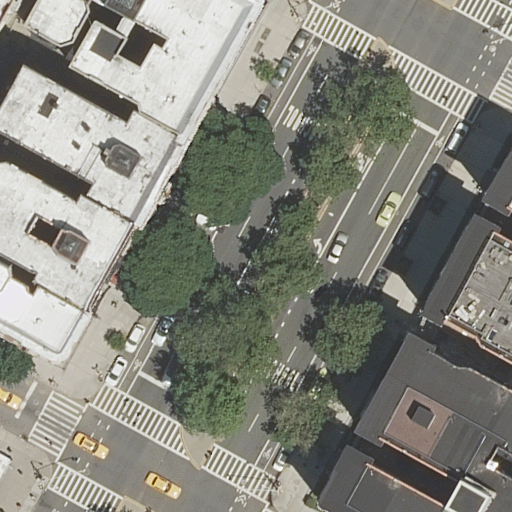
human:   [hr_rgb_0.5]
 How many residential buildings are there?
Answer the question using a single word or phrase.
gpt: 8

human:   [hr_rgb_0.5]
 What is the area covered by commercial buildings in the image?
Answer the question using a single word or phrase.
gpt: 0m2

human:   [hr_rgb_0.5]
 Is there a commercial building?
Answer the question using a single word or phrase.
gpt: no

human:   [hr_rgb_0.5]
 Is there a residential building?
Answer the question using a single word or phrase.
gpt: yes

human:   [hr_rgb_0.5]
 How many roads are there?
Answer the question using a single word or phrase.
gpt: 7

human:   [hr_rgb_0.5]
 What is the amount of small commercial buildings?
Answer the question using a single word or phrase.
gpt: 0

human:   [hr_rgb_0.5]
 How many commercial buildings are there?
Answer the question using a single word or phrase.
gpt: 0

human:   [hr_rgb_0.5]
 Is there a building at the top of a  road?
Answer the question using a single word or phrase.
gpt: yes

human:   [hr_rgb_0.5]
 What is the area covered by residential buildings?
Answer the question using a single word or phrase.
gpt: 2578m2

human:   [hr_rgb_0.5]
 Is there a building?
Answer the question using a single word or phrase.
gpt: yes

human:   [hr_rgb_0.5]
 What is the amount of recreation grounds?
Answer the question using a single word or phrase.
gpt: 0

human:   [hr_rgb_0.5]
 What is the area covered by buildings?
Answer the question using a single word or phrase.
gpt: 2578m2

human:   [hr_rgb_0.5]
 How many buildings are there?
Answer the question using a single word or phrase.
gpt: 8

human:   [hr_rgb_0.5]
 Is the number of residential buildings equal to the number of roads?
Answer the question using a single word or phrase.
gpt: no

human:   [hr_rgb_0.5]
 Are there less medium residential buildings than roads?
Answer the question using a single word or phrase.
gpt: yes

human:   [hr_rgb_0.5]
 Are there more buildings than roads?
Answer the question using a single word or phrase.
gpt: yes

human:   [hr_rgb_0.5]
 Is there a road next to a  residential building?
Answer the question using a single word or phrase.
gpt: yes

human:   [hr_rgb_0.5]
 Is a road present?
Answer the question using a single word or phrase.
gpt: yes

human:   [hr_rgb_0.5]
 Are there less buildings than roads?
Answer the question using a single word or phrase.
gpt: no

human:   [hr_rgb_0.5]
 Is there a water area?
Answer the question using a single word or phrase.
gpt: no

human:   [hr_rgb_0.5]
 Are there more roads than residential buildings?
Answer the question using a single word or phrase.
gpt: no

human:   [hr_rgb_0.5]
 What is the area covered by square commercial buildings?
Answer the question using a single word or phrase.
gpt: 0m2

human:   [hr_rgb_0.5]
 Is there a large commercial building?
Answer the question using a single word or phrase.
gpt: no

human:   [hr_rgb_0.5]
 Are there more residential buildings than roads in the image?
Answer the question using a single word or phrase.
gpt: yes

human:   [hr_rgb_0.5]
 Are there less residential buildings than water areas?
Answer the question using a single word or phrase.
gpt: no

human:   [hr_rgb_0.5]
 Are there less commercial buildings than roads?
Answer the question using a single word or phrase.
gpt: yes

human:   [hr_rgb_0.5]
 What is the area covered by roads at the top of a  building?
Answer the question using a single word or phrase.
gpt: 0m2

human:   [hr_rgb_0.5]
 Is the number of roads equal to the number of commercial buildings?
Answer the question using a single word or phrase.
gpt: no

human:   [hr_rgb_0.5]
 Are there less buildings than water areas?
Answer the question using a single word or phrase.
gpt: no

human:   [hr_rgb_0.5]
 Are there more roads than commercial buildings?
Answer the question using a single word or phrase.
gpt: yes

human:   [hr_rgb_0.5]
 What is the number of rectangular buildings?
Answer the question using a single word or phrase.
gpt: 2

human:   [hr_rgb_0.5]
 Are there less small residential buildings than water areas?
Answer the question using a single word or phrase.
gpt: no

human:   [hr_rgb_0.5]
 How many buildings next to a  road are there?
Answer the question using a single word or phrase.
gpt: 8

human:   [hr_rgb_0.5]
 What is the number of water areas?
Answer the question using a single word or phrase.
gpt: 0

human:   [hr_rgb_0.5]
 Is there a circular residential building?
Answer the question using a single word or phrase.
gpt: no

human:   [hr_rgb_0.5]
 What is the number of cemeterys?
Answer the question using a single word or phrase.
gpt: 0

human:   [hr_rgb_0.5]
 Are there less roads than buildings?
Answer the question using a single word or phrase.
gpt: yes

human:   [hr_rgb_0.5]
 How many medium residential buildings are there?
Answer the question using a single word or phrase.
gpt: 5

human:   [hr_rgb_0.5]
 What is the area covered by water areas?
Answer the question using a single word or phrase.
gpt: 0m2

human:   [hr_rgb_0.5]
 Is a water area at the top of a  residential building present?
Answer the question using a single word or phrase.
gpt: no

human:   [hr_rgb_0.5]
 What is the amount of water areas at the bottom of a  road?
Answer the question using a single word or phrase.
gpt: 0

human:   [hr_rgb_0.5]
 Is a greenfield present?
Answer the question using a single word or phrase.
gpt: no

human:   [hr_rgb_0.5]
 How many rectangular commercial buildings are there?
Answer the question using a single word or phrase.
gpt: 0

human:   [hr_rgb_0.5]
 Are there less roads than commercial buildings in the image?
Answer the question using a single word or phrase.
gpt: no

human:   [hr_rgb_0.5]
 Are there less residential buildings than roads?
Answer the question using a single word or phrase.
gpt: no

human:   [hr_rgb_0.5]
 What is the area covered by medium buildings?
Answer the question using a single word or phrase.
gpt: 989m2

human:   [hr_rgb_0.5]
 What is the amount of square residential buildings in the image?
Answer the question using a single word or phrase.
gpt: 0

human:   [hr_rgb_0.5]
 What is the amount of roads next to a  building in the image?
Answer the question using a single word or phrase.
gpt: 7

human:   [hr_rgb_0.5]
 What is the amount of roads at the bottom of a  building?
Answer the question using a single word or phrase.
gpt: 4

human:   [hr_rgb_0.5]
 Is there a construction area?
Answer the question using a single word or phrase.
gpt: no

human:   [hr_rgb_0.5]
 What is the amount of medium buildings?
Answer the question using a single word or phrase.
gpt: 5

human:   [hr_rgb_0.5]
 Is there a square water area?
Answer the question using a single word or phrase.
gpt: no

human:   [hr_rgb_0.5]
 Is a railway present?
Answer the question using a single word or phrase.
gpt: no

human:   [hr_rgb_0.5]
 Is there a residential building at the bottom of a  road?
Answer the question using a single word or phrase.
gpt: yes

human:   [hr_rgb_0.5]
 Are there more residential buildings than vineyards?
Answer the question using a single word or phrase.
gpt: yes

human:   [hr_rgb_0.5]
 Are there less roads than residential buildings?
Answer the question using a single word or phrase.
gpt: yes

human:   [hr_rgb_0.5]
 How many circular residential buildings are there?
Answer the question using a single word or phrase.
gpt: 0

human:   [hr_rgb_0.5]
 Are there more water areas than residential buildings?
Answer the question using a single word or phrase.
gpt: no

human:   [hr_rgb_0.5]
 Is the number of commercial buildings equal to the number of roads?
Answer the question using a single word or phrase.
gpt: no

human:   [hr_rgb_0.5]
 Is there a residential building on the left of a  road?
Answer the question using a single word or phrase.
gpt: yes

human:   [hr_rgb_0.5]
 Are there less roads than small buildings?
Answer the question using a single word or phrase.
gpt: no

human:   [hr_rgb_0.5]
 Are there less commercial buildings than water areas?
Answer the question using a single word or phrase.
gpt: no

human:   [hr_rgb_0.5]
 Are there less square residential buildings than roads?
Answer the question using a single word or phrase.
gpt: yes

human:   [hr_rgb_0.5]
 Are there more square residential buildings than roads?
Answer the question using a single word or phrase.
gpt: no